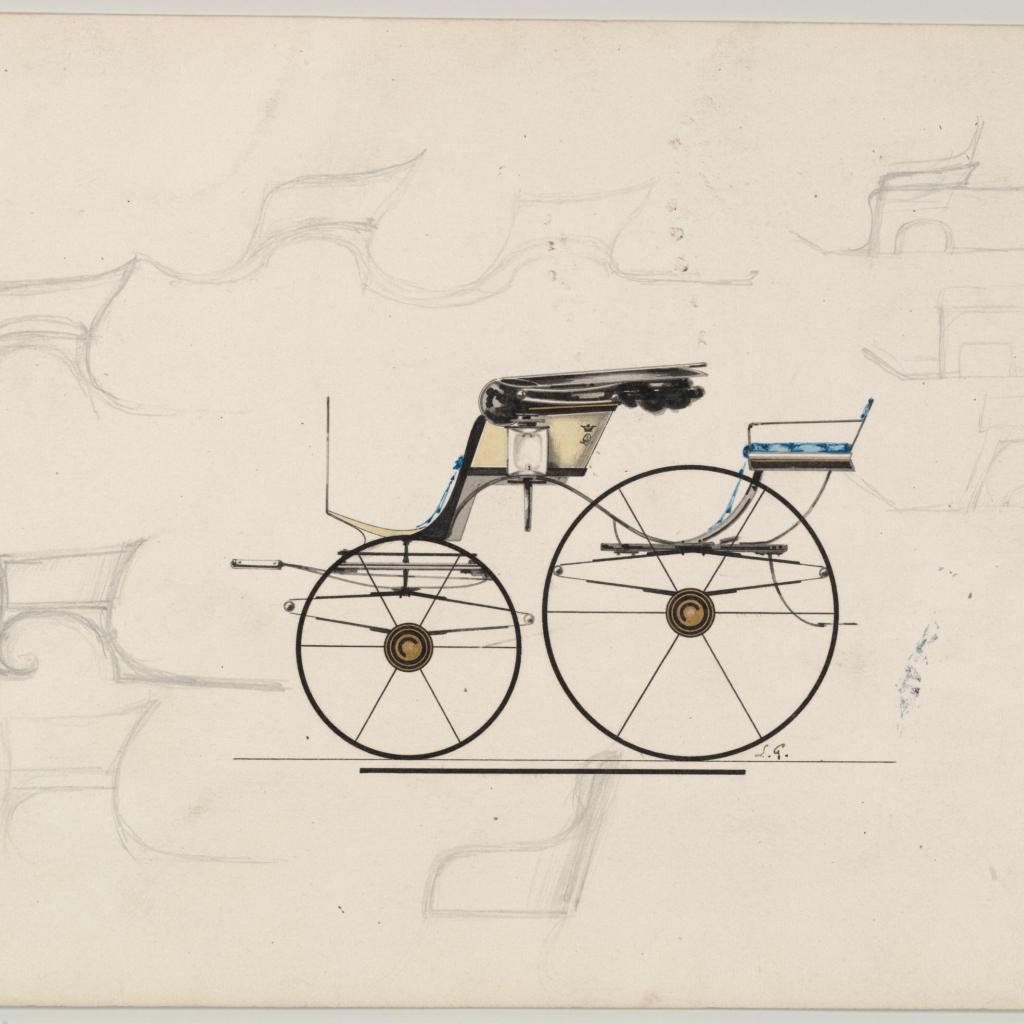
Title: Spider Phaeton (unnumbered)
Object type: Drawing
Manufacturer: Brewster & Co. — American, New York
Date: ca. 1870
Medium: Graphite, pen and black ink, watercolor and gouache with metallic ink
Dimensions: sheet: 9 7/16 x 6 5/16 in. (24 x 16 cm)
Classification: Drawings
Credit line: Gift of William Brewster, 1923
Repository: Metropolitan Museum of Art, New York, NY